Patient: sex F, age 75
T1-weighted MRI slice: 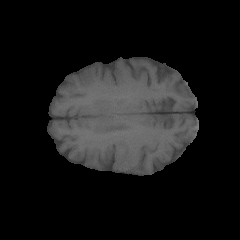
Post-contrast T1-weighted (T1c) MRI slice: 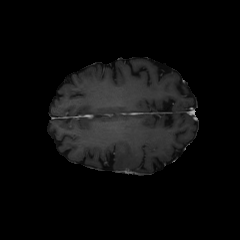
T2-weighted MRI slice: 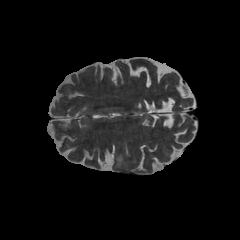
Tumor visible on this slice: yes
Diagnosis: Astrocytoma, IDH-wildtype
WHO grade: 3